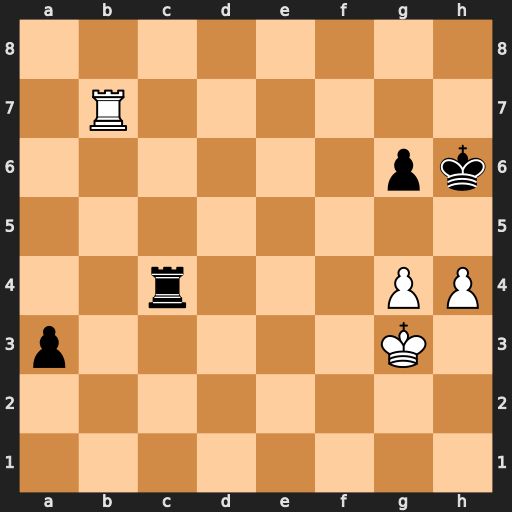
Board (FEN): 8/1R6/6pk/8/2r3PP/p5K1/8/8
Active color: w
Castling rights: -
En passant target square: -
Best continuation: g5+ Kh5 Rh7#